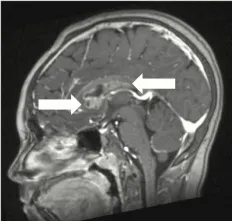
MRI of Case 4 with germinoma relapse of an intracranial malignant non-germinomatous germ cell tumor (NGGCT). At the time of relapse with germinoma, with nodular enhancing cyst-like lesions posterior and inferior to the corpus callosum and involving the septum pellucidum. White arrows indicate the radiological abnormality.
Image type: radiology (mri)